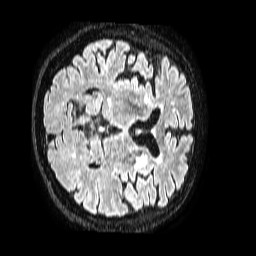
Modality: FLAIR
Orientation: axial
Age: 65
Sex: male
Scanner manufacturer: philips
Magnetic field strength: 1.5 T
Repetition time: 4.8 s
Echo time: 0.3 s